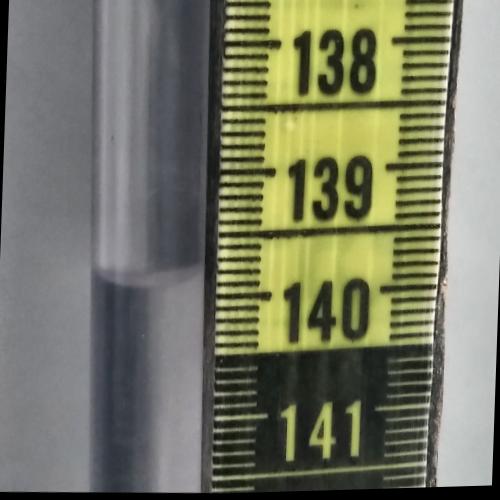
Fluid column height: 139.8 cm